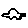
Label: car